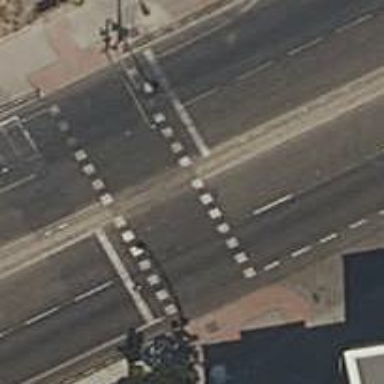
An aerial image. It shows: Road crossing with traffic signals.